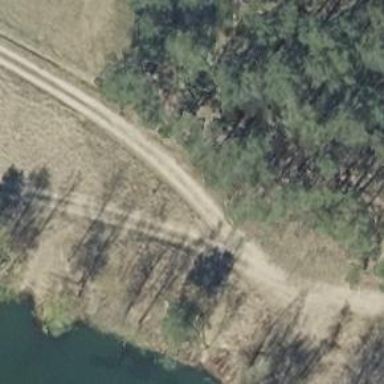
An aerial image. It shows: Sandy track road with grade3 tracktype.